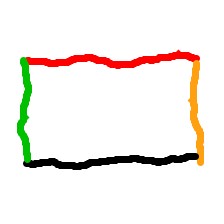
Shape: rectangle